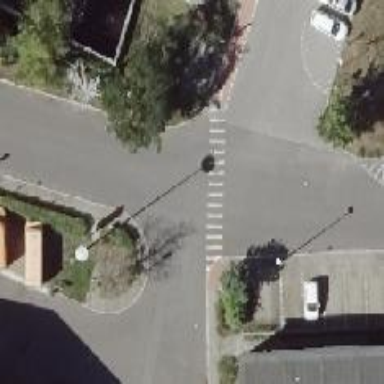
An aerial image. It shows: Zebra crossing on the road.